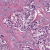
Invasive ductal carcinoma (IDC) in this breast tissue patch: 1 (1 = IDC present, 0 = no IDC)